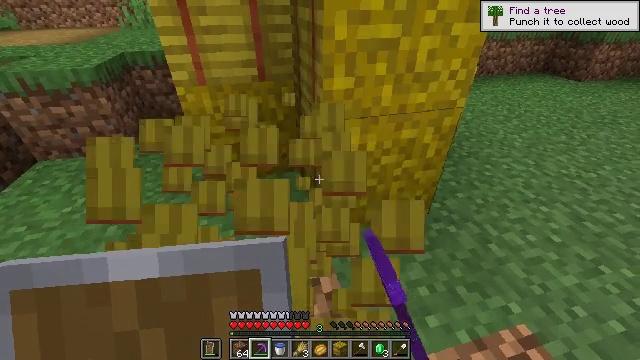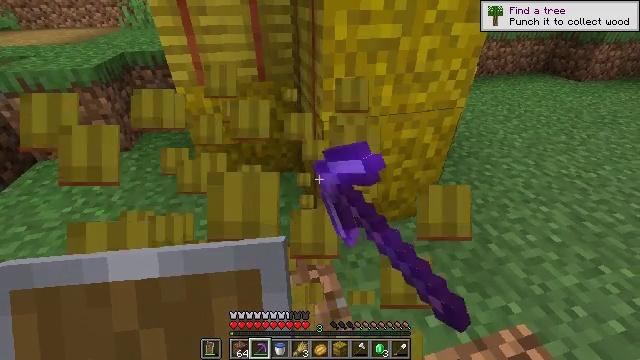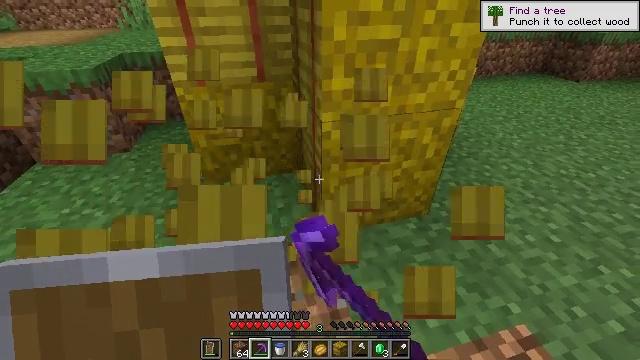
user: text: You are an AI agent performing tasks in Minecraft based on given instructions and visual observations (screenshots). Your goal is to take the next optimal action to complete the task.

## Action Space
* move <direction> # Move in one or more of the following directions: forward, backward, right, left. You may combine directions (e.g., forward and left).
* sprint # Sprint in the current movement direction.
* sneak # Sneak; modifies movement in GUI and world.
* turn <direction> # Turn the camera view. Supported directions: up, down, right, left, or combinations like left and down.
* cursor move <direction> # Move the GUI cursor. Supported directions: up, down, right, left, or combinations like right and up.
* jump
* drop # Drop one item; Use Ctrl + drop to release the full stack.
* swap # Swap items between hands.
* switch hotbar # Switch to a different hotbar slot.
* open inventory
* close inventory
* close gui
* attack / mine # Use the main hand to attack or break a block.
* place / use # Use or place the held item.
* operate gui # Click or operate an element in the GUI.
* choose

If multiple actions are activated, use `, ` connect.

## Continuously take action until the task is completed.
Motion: motion action
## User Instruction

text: Collect a hay block for crafting.
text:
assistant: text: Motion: attack / mine
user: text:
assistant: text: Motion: no_op
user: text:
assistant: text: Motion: no_op